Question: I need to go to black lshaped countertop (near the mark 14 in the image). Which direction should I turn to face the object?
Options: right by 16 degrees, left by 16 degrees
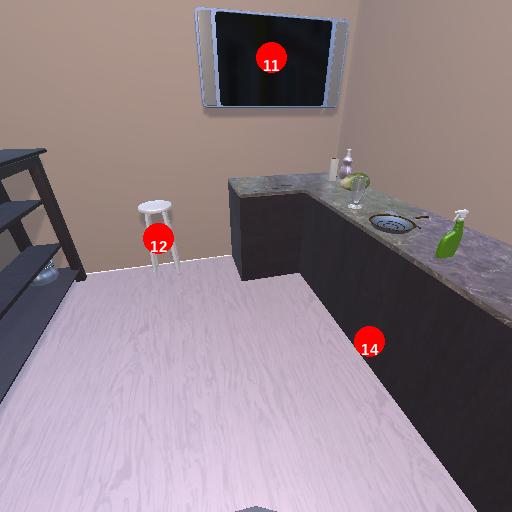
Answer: right by 16 degrees